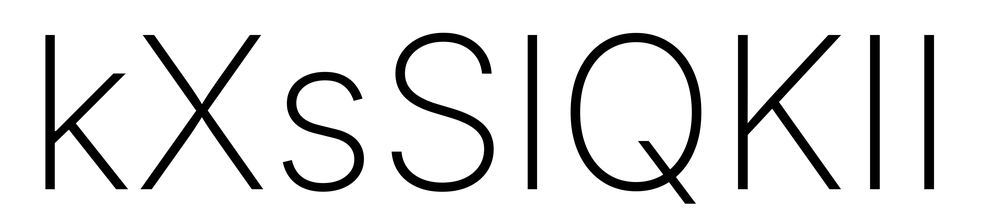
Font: Inter_ExtraLight